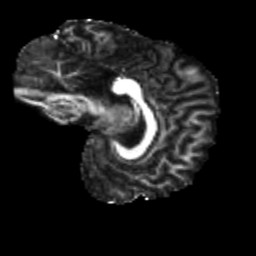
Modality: FA
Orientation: sagittal
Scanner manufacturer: siemens
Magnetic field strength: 3 T
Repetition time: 4 s
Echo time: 0.0594 s